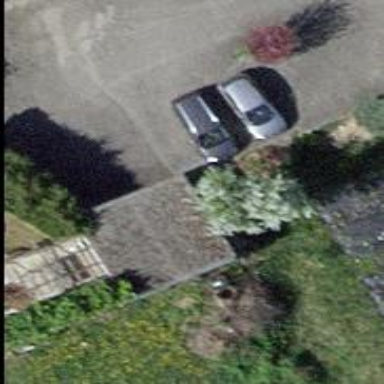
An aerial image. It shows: Garage building.